Question: UPDATE:
---
I'm connecting to a DB2 database with Oracle SQL developer.
There's several tables in the database, but I don't see them listed when I start the connection, or make a query.
I'm using a DB2 on zOS
and I've got the connection with the following 2 drivers
db2jcc.jar
db2jcc_license_cisuz.jar
Does anyone know if this is something I have to live with, or is there something I am missing to show all the tables? Also, if people know why I can't edit in-line query results, that'd be awesome to. They seem to be read only.
FYI, schema browser doesn't allow me to do anything either.

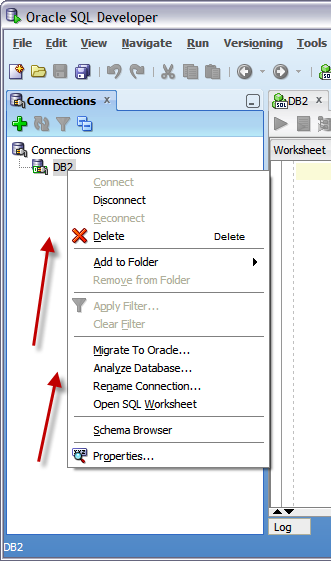
Answer: At work we use DbVisualizer. Your mainframe DBA's will need to give your account you are connecting with privileges to see the system catalogs.
<URL>